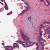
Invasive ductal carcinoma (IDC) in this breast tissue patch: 0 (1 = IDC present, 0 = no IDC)